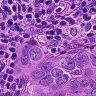
Metastatic tissue present: yes